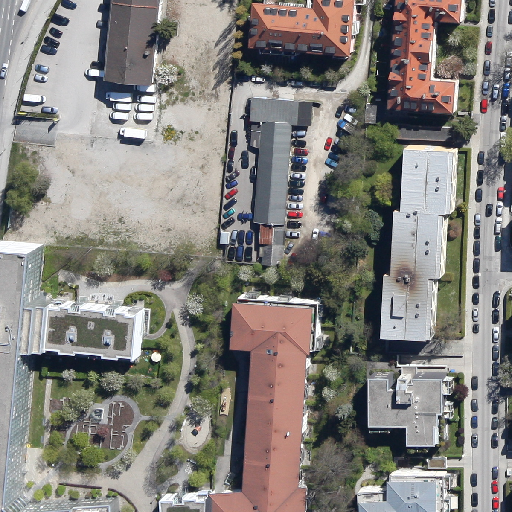
Referring expression: paved road